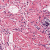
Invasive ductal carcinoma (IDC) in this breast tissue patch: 0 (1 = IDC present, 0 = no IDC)